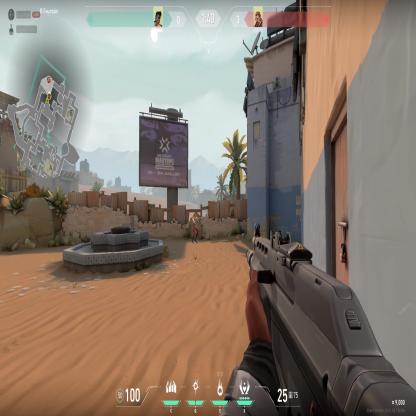
Label: enemy